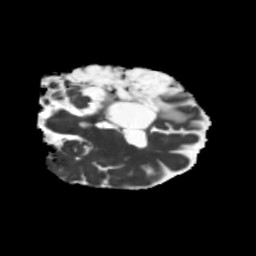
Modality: MD
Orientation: coronal
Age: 48
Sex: male
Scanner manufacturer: siemens
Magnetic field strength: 3 T
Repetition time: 5.25 s
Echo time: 0.08 s